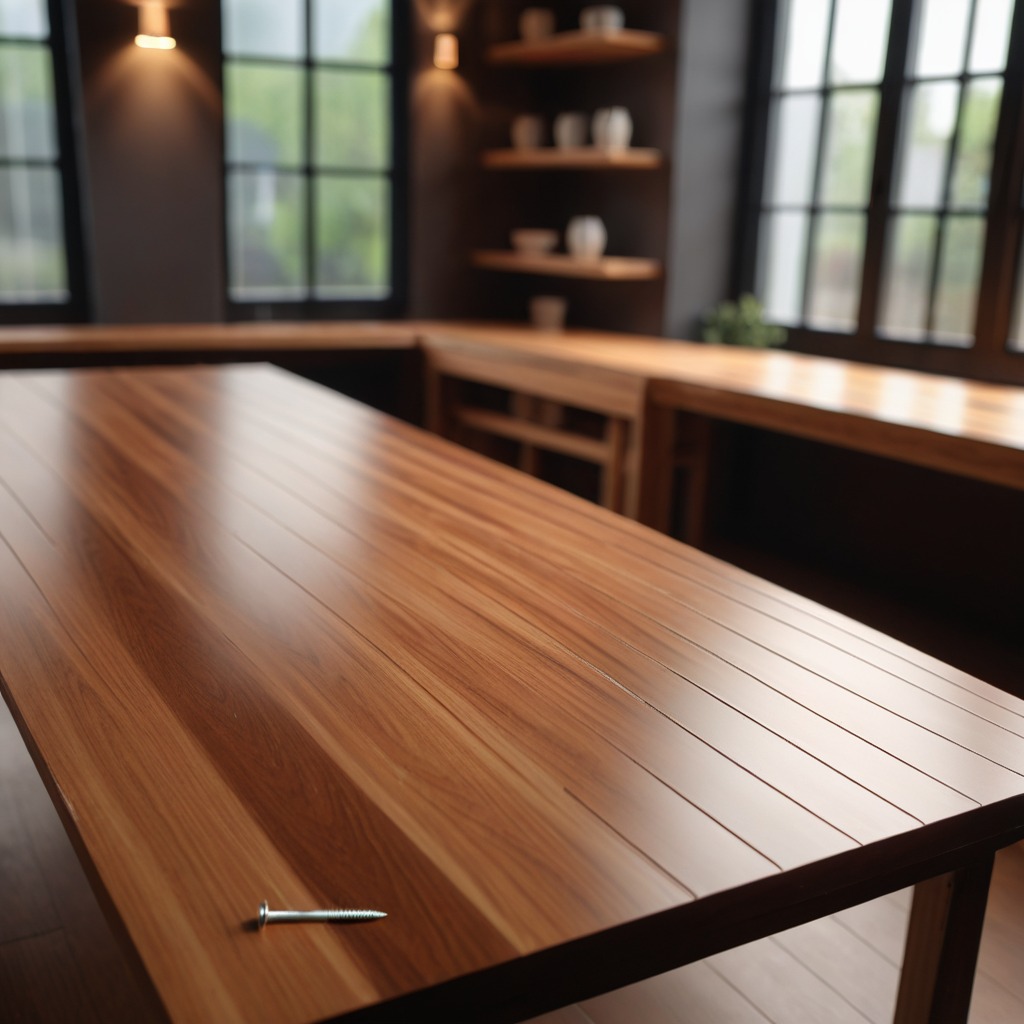
A metal screw is lying on the wooden table in a carpentry studio rich wood textures side lighting.